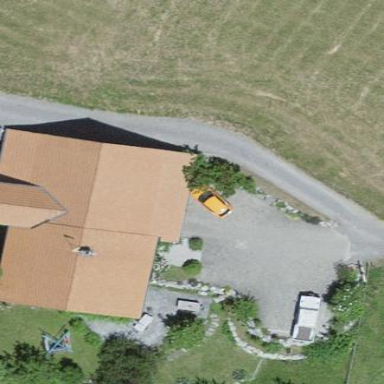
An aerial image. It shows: Barn.